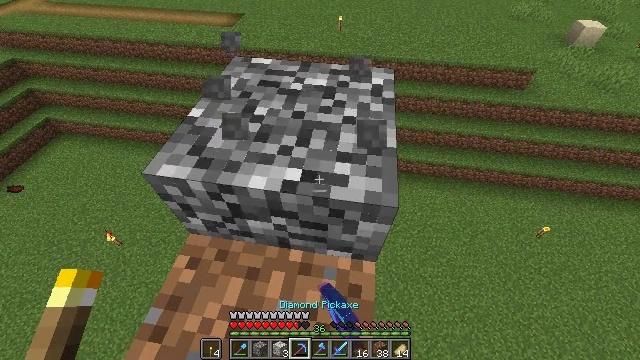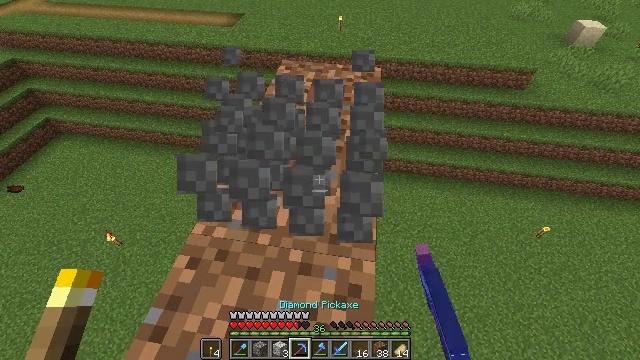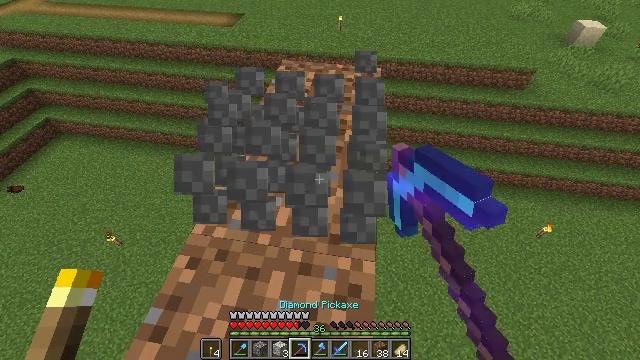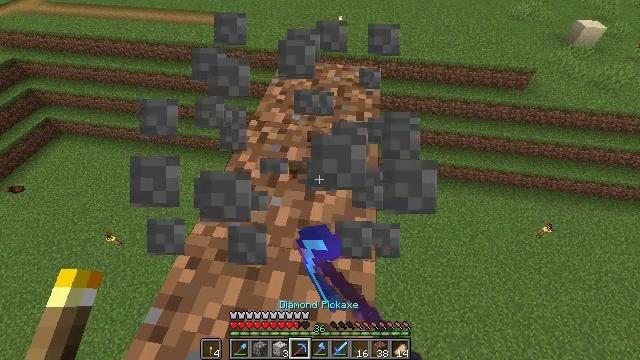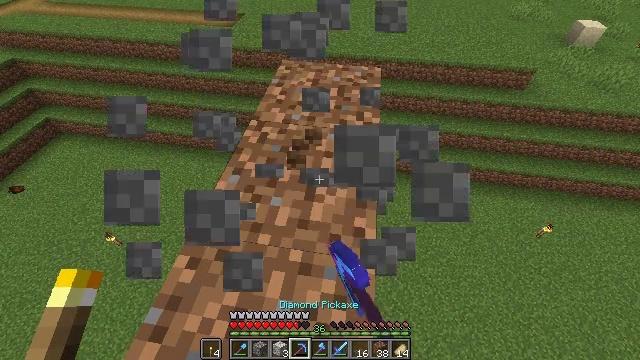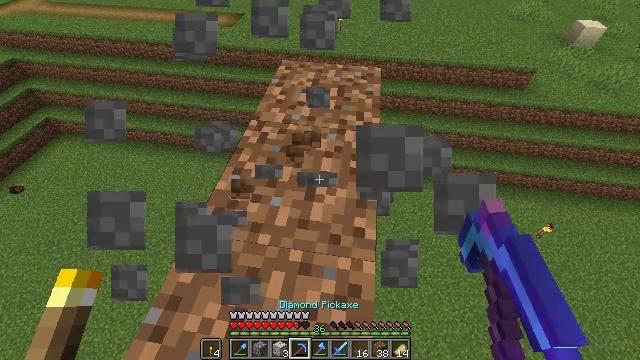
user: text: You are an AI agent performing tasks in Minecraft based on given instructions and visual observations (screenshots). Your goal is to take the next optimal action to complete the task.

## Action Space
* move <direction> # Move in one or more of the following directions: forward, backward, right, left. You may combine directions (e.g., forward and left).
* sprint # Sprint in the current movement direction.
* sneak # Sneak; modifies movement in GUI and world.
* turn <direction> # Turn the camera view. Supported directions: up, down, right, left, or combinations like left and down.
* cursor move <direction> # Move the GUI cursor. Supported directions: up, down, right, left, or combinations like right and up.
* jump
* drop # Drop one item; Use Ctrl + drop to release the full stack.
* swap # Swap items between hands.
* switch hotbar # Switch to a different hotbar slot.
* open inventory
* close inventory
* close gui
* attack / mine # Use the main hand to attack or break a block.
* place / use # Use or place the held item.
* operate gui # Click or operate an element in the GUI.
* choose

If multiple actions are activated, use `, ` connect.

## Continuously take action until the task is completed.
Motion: motion action
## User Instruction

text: Demolish the cobblestone slab for reuse.
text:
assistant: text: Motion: sneak, attack / mine
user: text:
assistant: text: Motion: sneak, attack / mine
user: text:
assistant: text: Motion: sneak, attack / mine
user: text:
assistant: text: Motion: sneak, attack / mine
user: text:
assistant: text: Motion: sneak, attack / mine
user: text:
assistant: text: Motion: sneak, attack / mine